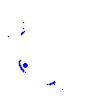
Particle: electron